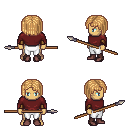
a pixel art fantasy rpg character, male body template, human, tanned skin, maroon long-sleeve shirt, white pants, light blonde pageboy hairstyle, leather bracers, maroon shoes, spear, four views (front, back, left, right), 2x2 character sprite sheet, small pixel art, hard edges, no anti-aliasing